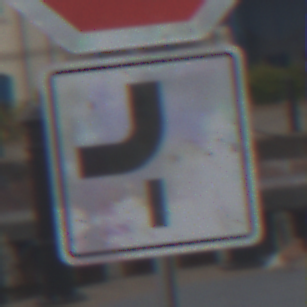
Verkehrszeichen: VerlaufVorfahrtsstrasse7
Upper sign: Stop
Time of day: MorningAfternoon
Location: Outdoor (Urban)
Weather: Overcast
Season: NotSpecified
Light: Natural